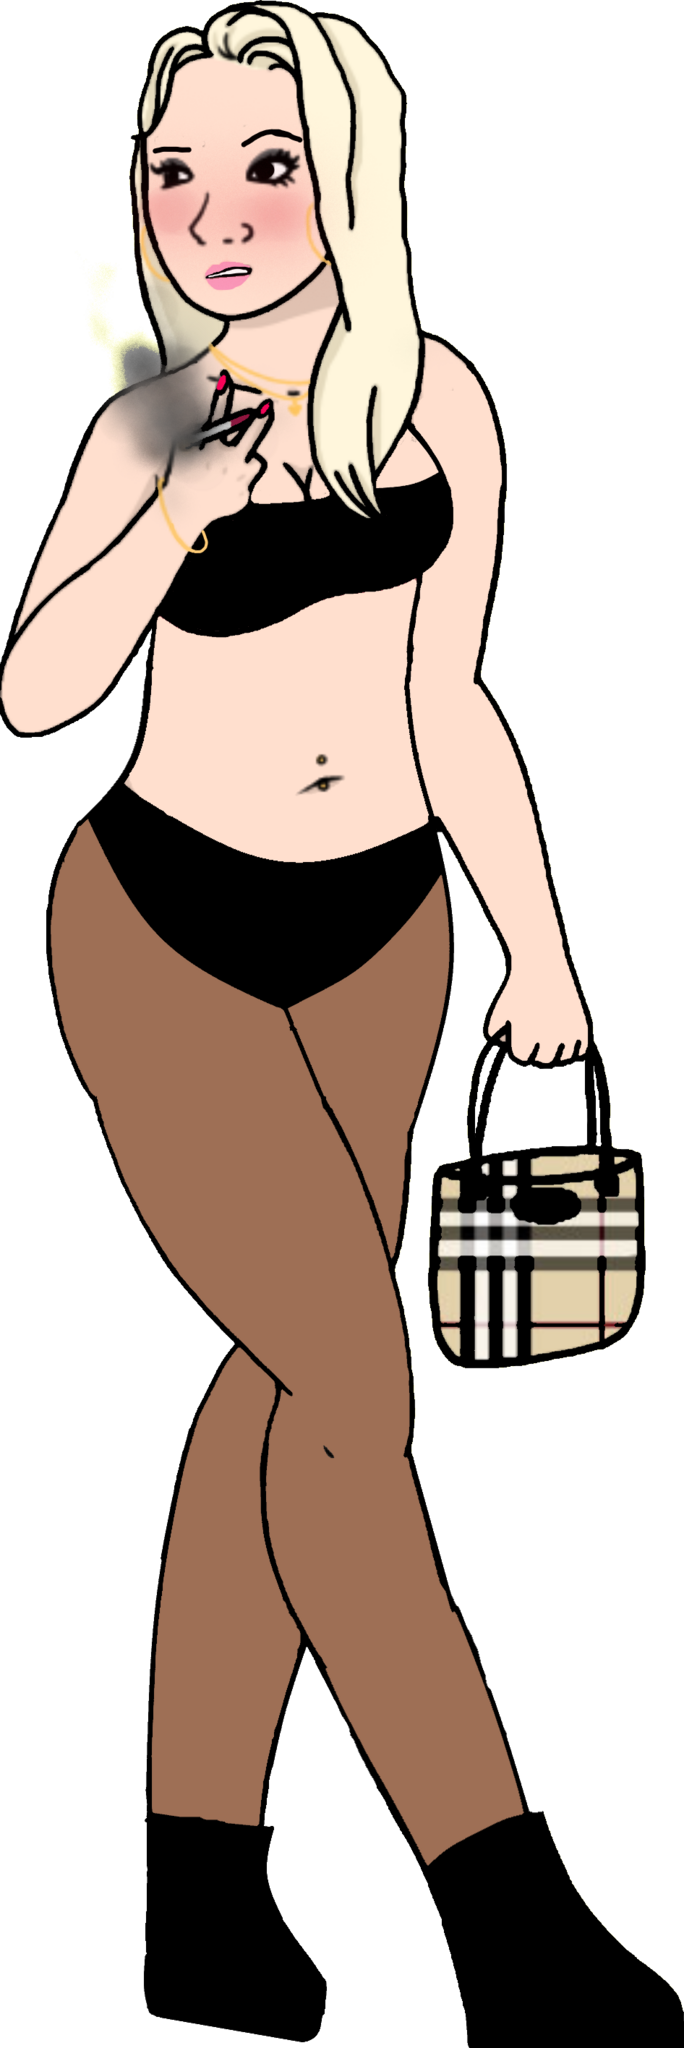
Label: 5_Trad_Wife